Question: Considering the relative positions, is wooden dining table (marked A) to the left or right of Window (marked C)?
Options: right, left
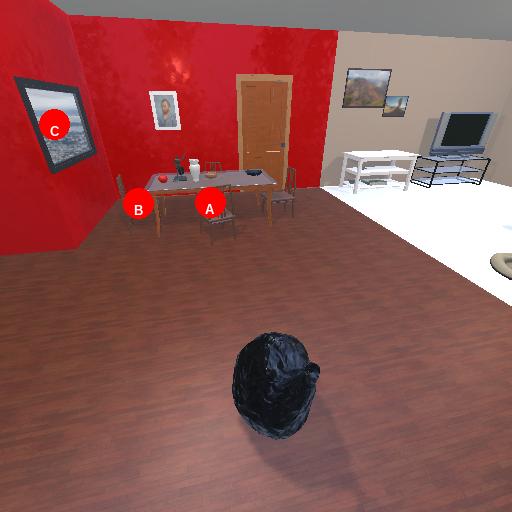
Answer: right